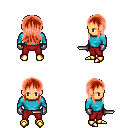
a pixel art fantasy rpg character, male body template, human, tanned skin, teal long-sleeve shirt, red pants, red unkempt hairstyle, metal gloves, gold boots, dagger, four views (front, back, left, right), 2x2 character sprite sheet, small pixel art, hard edges, no anti-aliasing